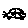
Label: car